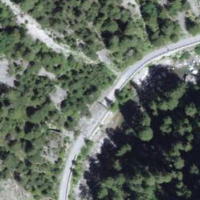
EUNIS habitat code: 45
Species observed at this site:
Amelanchier ovalis